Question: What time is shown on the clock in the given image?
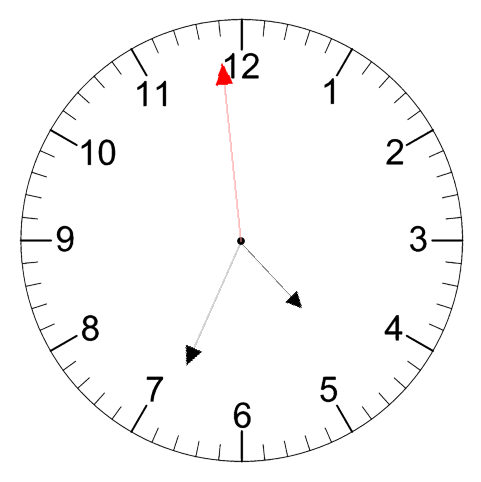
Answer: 04:33:59